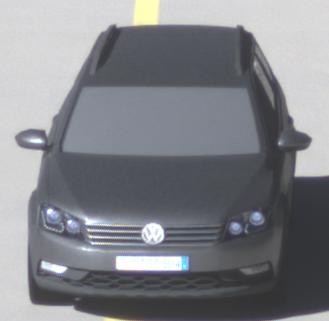
Make: VW
Model: Passat Alltrack 1.8 TSI
Detailed model: Passat (B7) Alltrack
Model produced from: 2012/03
Model produced until: 2013/06
Doors: 5
Color: gray
Road condition: dry road
Daytime: morning or afternoon
Contrast: high contrast